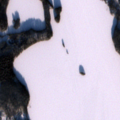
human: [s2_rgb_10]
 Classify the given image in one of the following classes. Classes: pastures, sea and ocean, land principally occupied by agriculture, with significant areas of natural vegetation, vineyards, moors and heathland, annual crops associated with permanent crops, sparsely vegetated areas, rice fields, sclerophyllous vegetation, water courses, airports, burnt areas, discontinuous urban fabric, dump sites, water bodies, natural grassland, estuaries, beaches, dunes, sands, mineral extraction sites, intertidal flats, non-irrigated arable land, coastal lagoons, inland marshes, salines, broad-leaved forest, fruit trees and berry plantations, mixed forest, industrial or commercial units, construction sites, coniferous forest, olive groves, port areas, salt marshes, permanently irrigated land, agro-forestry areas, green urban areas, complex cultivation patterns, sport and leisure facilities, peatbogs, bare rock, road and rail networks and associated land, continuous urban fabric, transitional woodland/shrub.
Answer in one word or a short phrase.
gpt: coniferous forest, mixed forest, water bodies